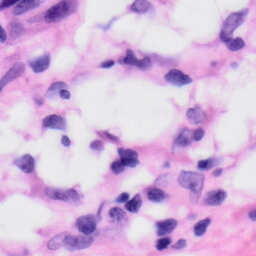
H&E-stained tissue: Skin